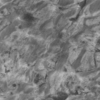
Label: not_dusty